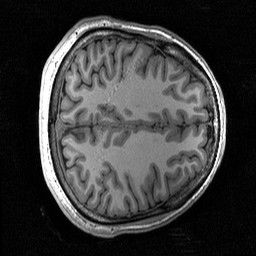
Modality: T1w
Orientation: axial
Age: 25
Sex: male